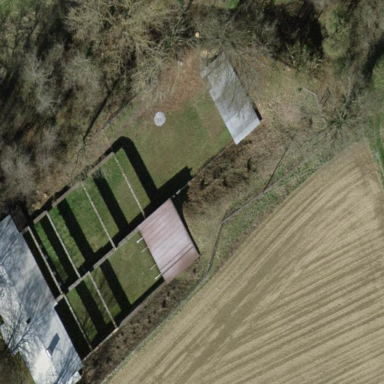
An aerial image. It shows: Shooting range on leisure land pitch.